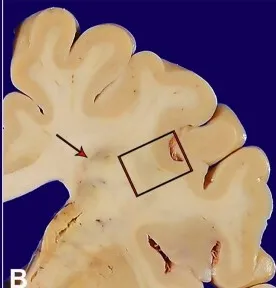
Gross and microscopic pathology of internal watershed infarct.
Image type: medical_photograph (other_medical_photograph)